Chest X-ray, PA view. Patient: 51 years old, sex F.
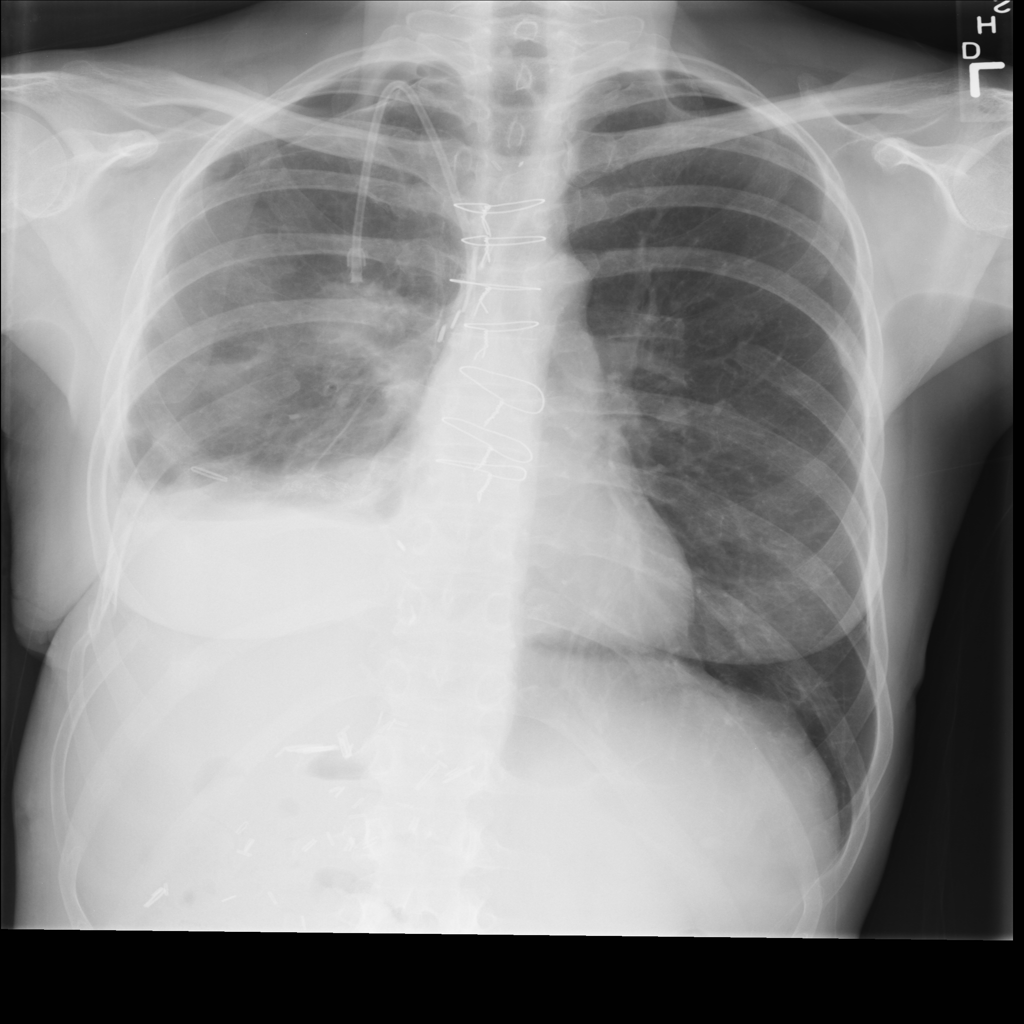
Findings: Nodule, Pneumothorax